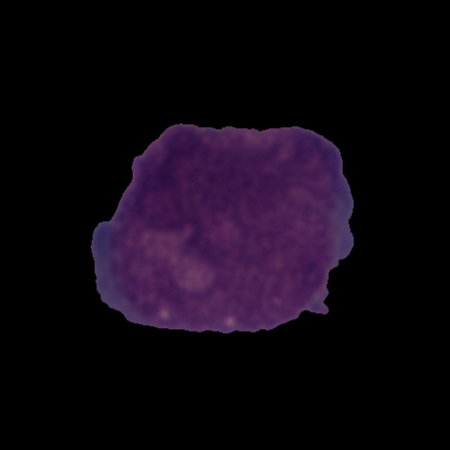
Label: cancer